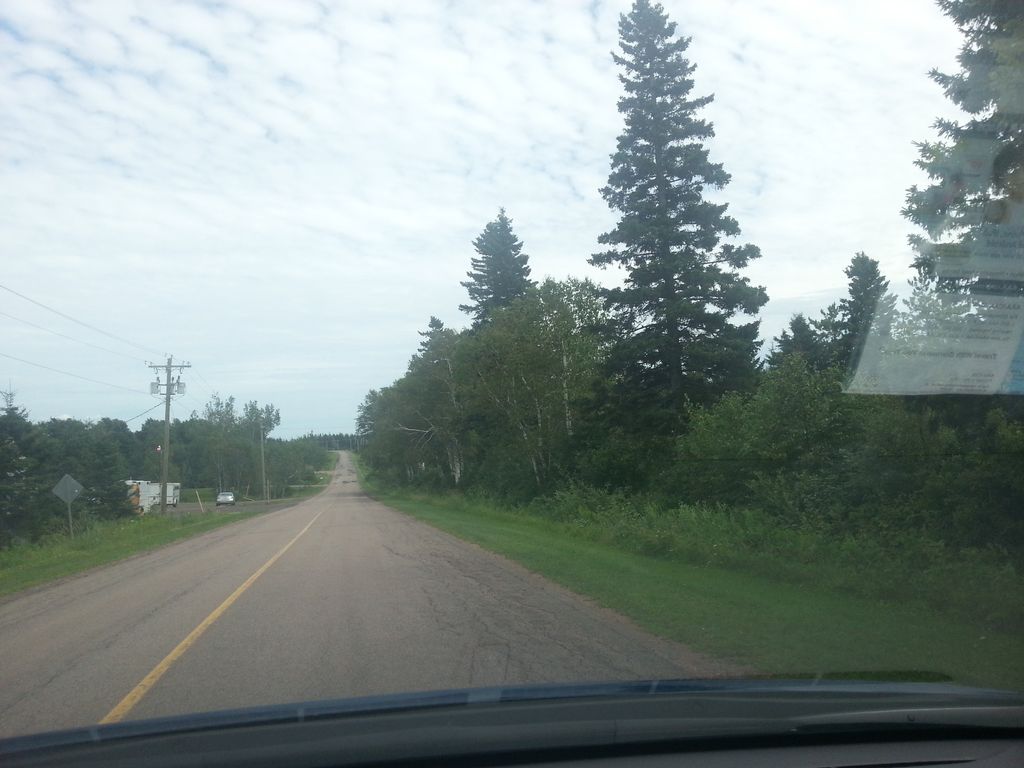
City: charlottetown